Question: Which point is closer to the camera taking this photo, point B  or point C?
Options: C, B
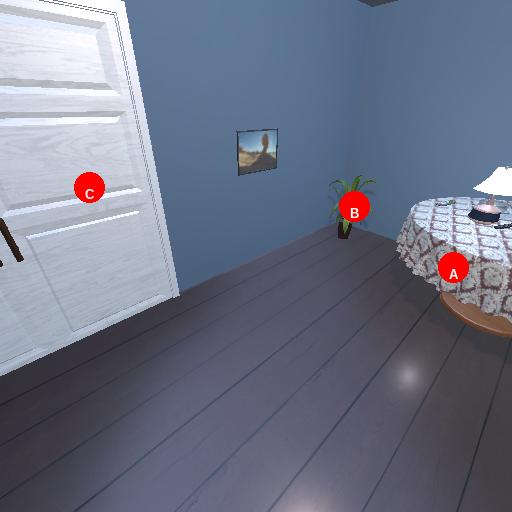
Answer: C